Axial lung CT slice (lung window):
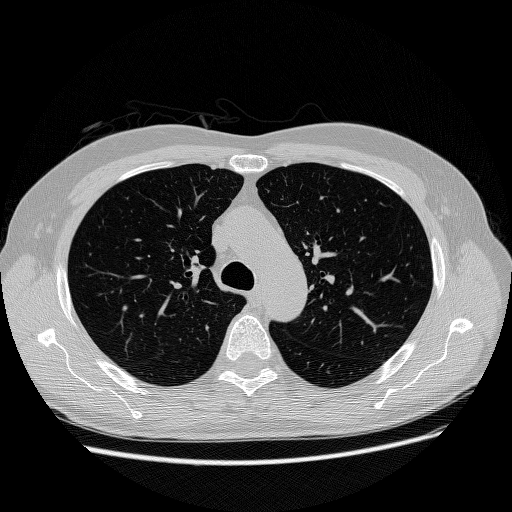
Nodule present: no